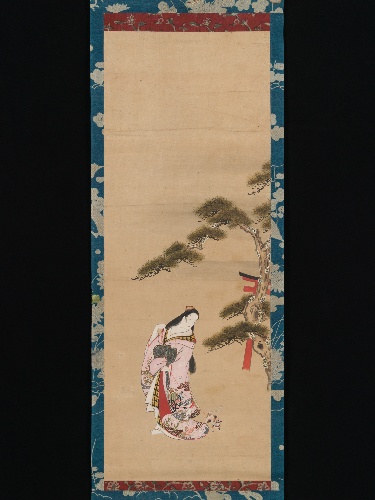
Artist: Matsuno Chikanobu
Artist bio: Japanese, active early 18th century
Date: 18th century
Object type: Hanging scroll
Classification: Paintings
Medium: Hanging scroll; ink and color on paper
Culture: Japan
Period: Edo period (1615–1868)
Dimensions: Image: 31 7/16 × 11 5/8 in. (79.9 × 29.6 cm)
Overall with mounting: 64 9/16 × 13 7/16 in. (164 × 34.2 cm)
Overall with knobs: 64 9/16 × 15 3/4 in. (164 × 40 cm)
Department: Asian Art
Credit line: Mary Griggs Burke Collection, Gift of the Mary and Jackson Burke Foundation, 2015
Accession year: 2015
Repository: Metropolitan Museum of Art, New York, NY
Tags: Women|Princesses|Cats